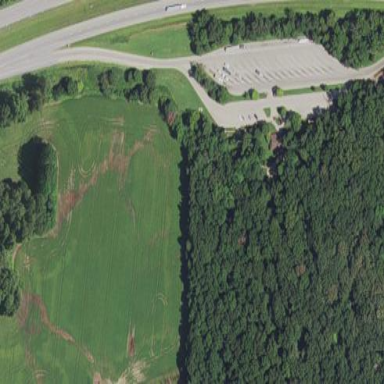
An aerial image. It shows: Rest area on the road.